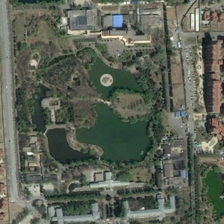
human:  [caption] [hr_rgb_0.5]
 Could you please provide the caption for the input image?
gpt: green ponds sit in this resort surrounded by rows of red houses .

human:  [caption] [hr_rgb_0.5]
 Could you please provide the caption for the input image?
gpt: the lake with bylands is surrounded by roads a parking lot  and rows of houses .

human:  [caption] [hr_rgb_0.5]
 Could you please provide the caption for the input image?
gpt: the lake with bylands is surrounded by roads a parking lot  and rows of houses .

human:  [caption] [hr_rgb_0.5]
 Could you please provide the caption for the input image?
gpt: the lake with bylands is surrounded by roads a parking lot  and rows of houses .

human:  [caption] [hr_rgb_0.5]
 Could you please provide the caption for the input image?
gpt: some buildings and green trees are in a resort with several green ponds .